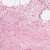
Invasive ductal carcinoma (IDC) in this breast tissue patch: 0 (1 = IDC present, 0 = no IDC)